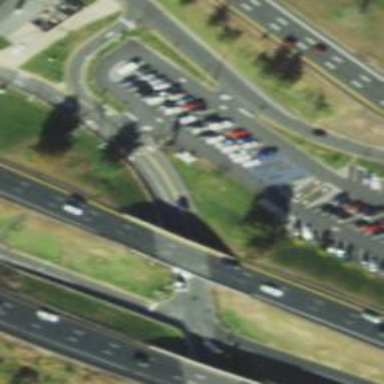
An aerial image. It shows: Tertiary_link road with asphalt surface.